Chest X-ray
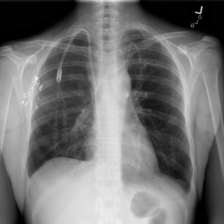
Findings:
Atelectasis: negative
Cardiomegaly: negative
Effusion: negative
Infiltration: negative
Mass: negative
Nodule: negative
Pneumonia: negative
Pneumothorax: negative
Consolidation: negative
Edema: positive
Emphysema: negative
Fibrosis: negative
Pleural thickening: negative
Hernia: negative